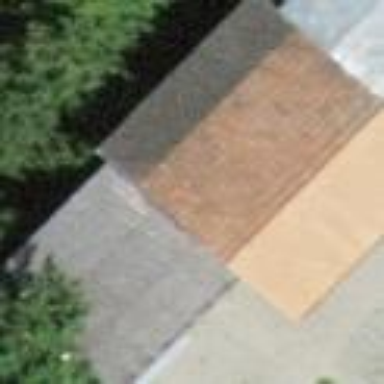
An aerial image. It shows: Barn.